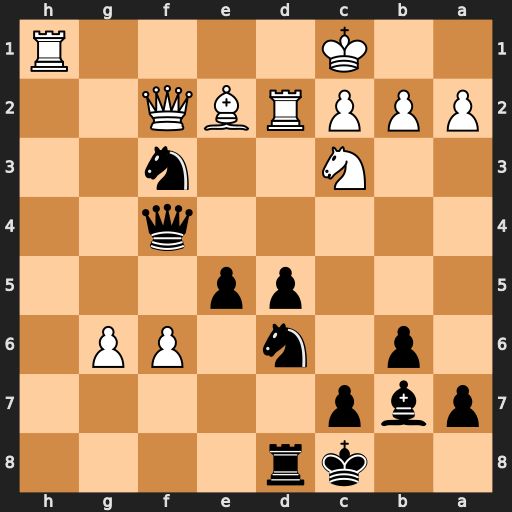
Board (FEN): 2kr4/pbp5/1p1n1PP1/3pp3/5q2/2N2n2/PPPRBQ2/2K4R
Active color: b
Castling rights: -
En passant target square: -
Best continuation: Qxd2+ Kb1 d4 Rd1 Qf4